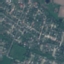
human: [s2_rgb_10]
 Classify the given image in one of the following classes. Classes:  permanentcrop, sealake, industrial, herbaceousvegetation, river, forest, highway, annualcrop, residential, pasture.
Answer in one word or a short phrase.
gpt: Residential